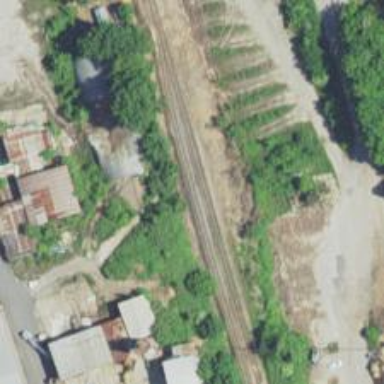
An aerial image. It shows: Railway spur service.